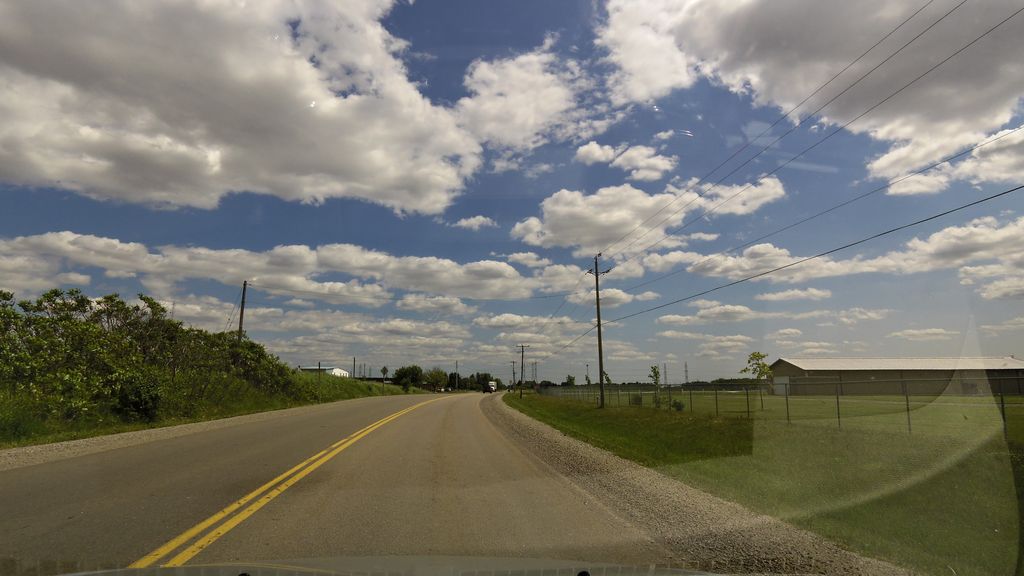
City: hamilton